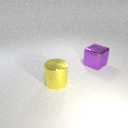
large purple metal cube to the right of large yellow metal cylinder